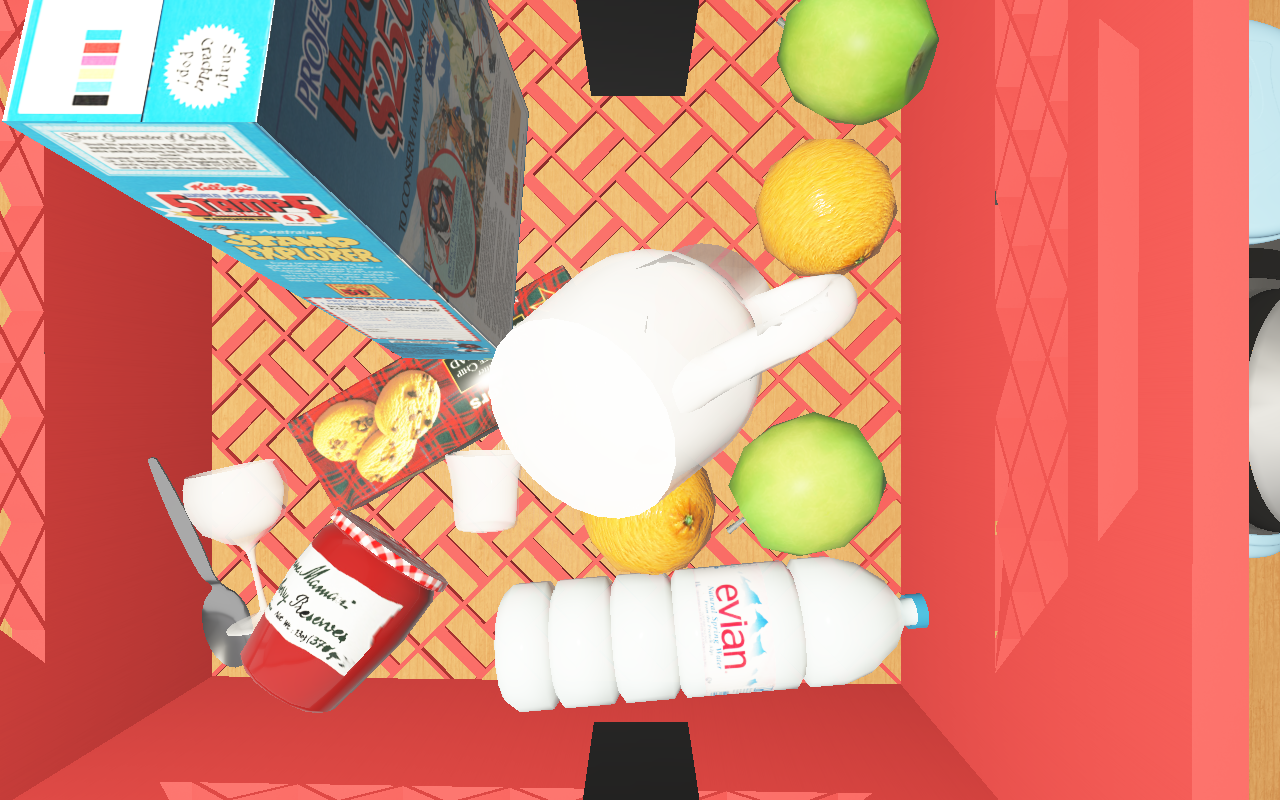
Objects in the scene:
carafe
water bottle
apple
apple
orange
orange
wineglass
honey jar
cereal box